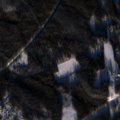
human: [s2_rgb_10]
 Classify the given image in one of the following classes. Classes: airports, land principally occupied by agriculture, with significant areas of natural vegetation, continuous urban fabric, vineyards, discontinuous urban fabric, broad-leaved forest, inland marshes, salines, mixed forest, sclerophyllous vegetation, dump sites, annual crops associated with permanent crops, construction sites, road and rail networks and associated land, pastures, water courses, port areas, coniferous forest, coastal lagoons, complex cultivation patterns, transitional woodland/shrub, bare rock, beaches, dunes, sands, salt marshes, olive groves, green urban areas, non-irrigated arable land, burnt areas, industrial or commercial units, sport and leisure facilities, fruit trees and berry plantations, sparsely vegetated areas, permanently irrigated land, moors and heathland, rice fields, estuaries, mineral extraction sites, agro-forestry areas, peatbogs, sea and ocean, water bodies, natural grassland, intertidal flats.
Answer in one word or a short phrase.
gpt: discontinuous urban fabric, coniferous forest, mixed forest